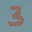
Label: 3